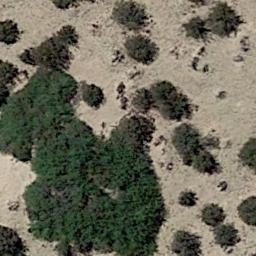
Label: chaparral